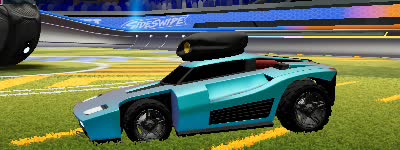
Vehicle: breakout